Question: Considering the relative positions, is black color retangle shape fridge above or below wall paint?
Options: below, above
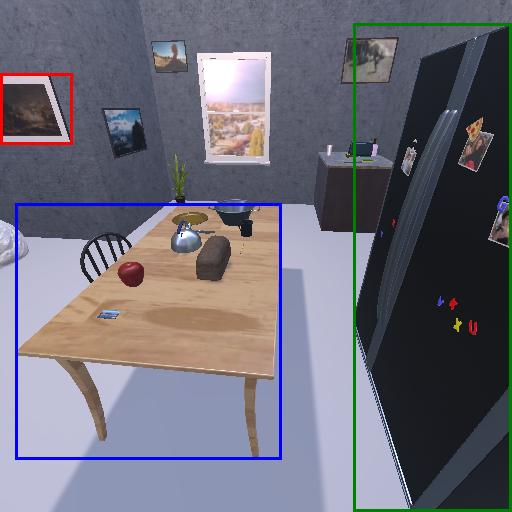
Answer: below